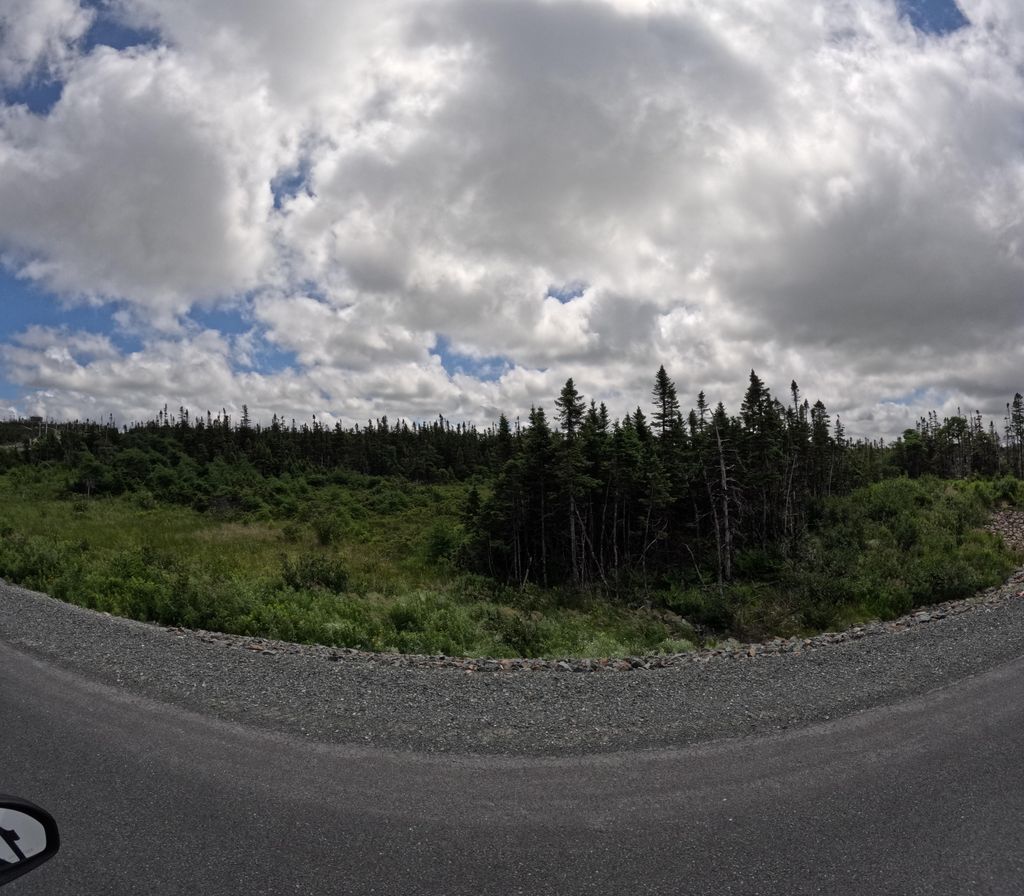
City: st_johns